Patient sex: M
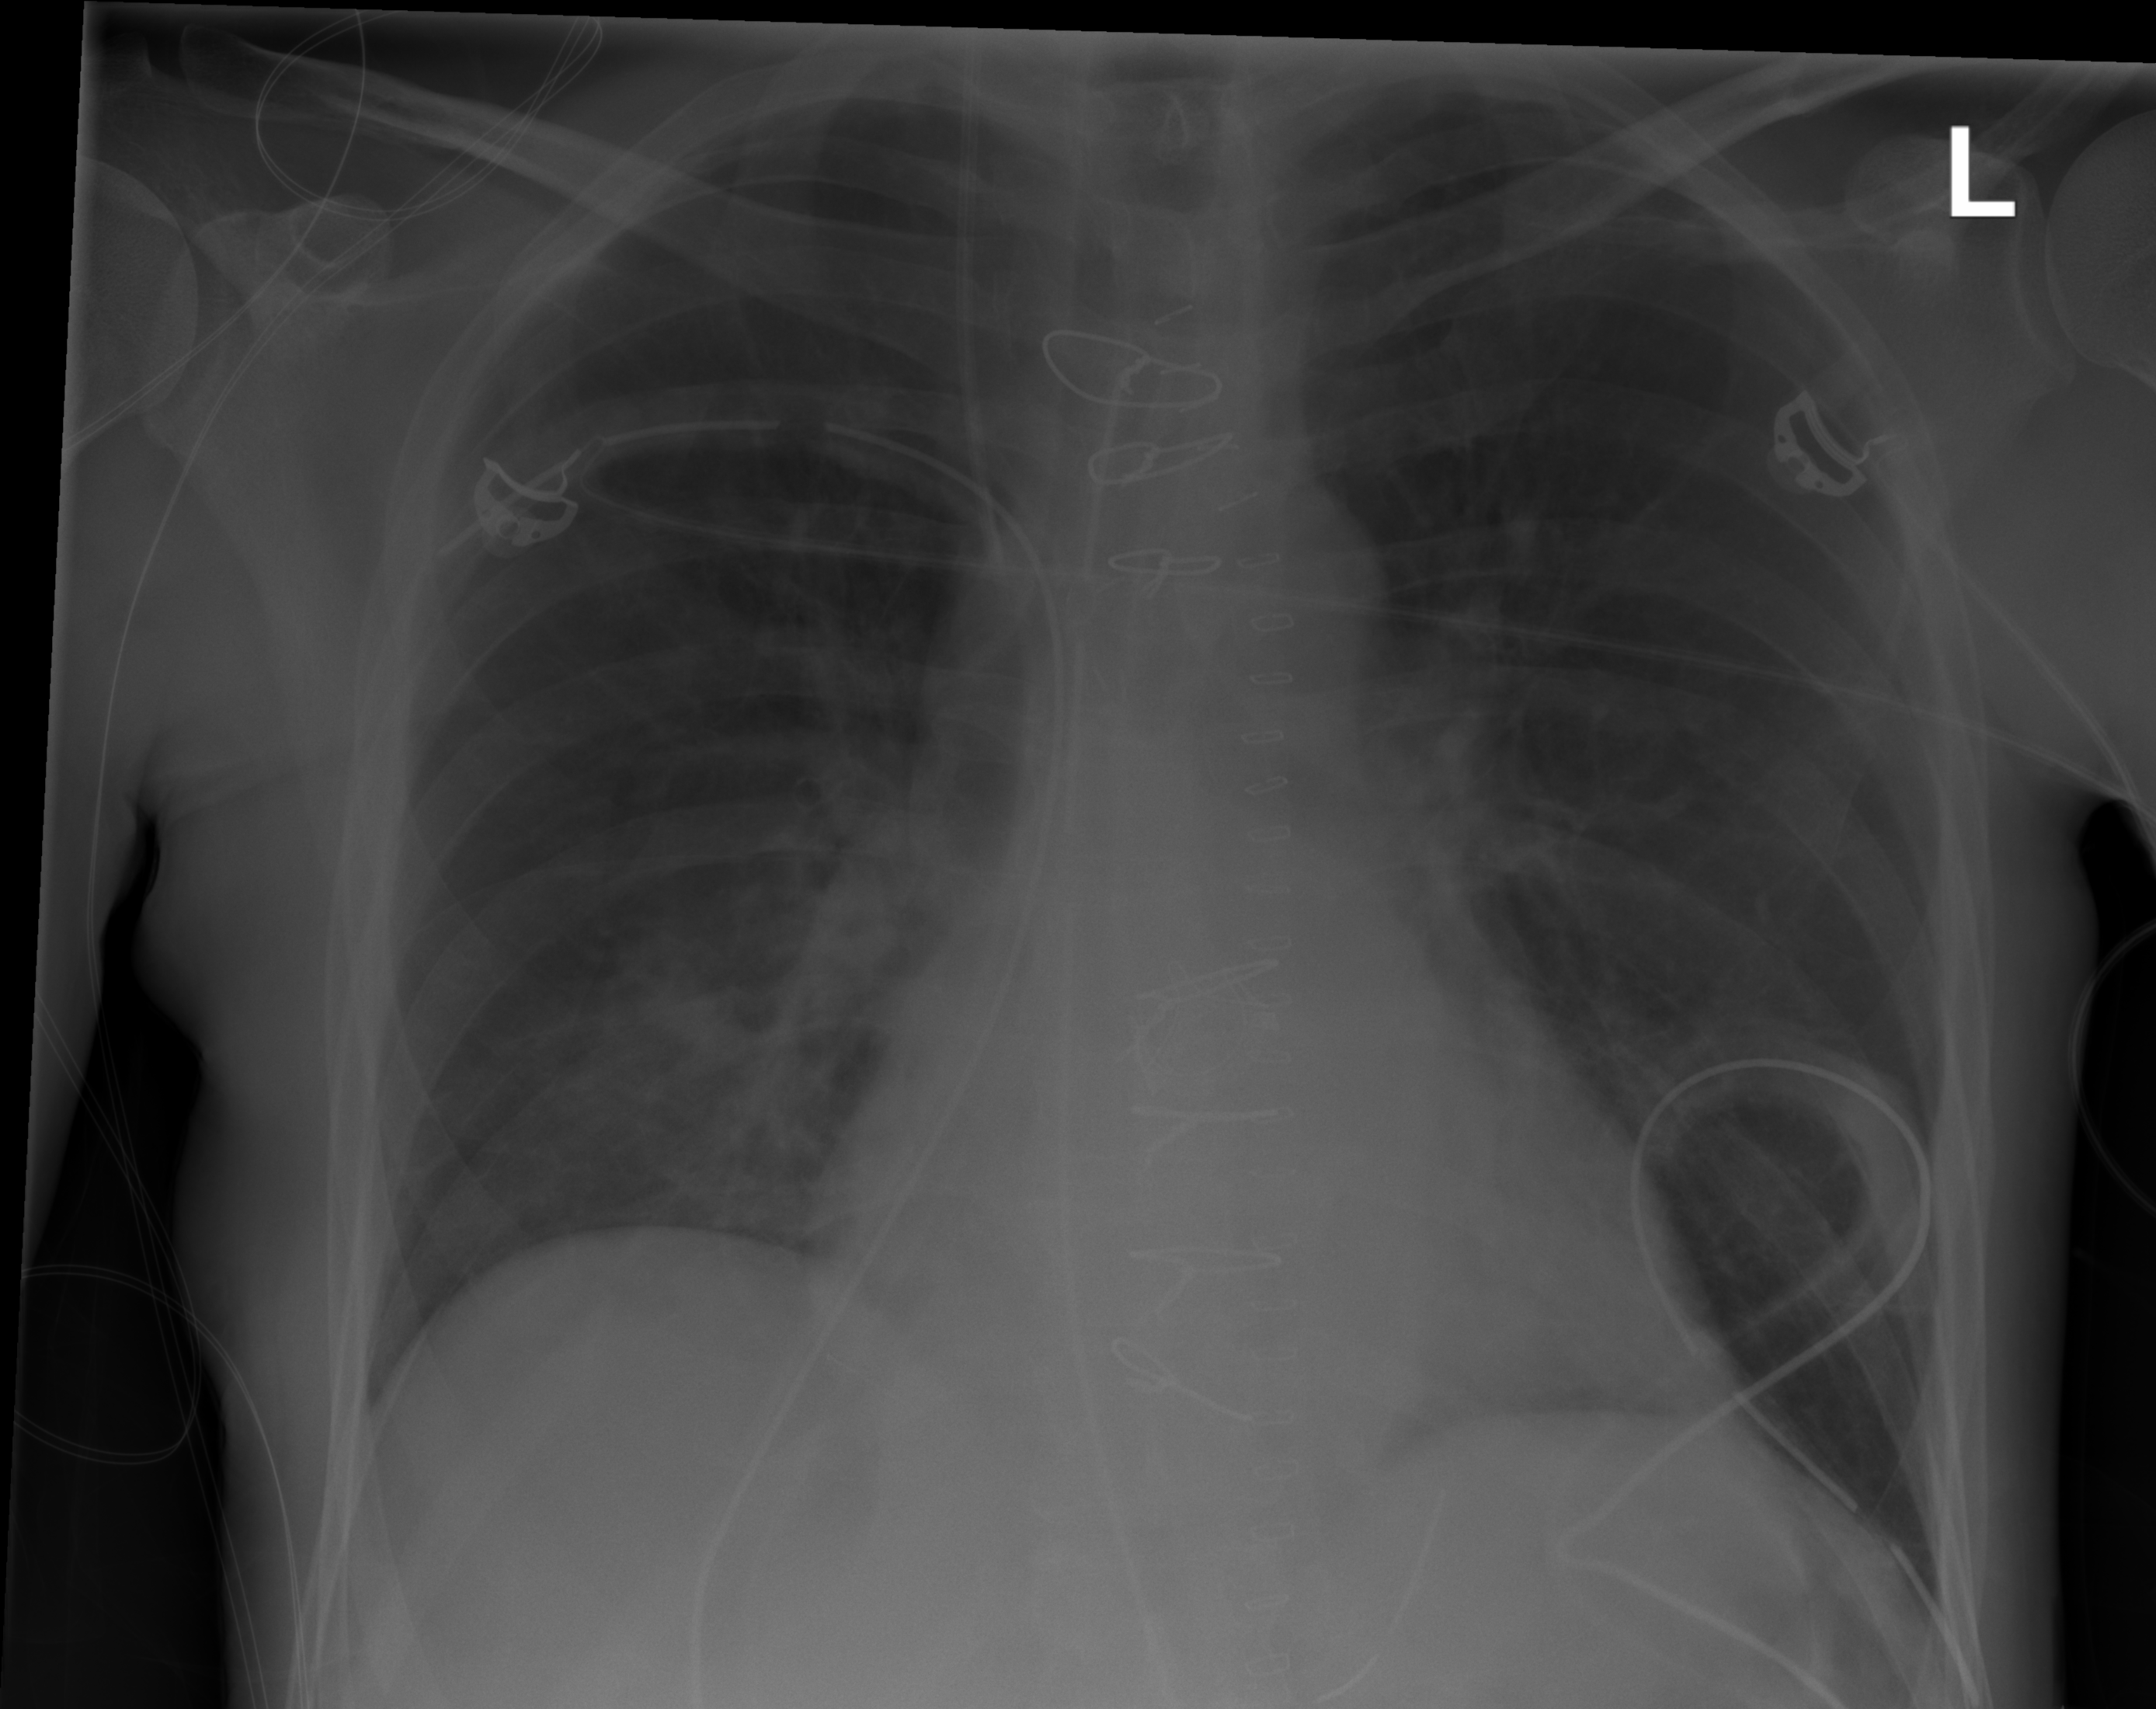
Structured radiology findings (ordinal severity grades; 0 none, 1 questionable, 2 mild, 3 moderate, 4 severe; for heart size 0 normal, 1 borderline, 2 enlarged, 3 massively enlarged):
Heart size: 1
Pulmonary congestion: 0
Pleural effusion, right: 0
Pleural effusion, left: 0
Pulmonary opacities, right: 1
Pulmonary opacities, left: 0
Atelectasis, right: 1
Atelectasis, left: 0